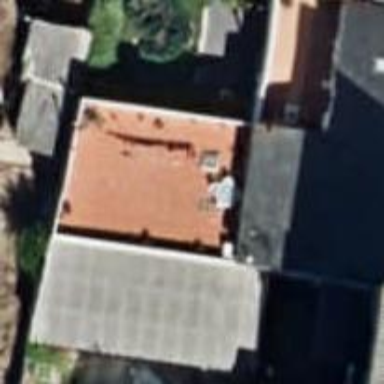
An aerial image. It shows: Garage.